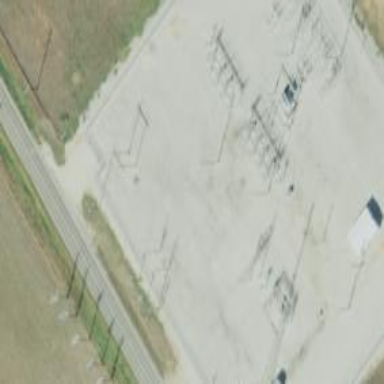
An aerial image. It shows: Outdoor distribution-level power substation enclosed by fence.